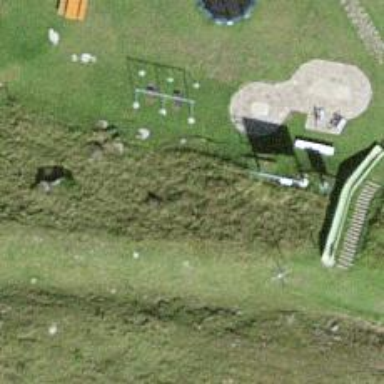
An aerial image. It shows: Playground featuring swings.